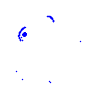
Particle: kaon